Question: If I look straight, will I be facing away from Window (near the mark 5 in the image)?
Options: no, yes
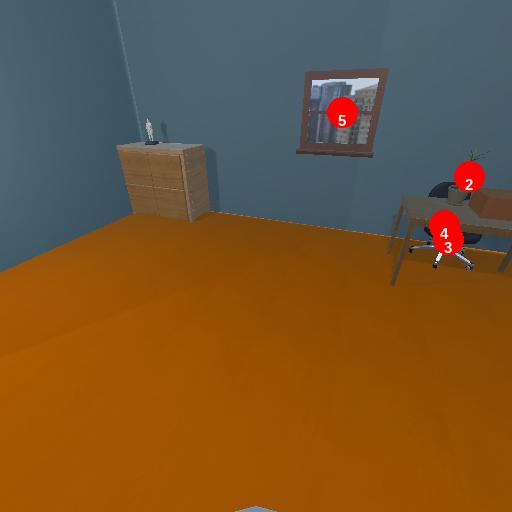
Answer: no